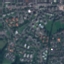
Land use / land cover: Residential